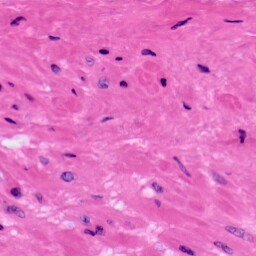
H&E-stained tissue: Prostate